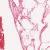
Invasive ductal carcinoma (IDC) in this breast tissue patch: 0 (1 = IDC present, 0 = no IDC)